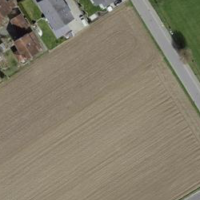
EUNIS habitat code: 52
Species observed at this site:
Anacamptis pyramidalis